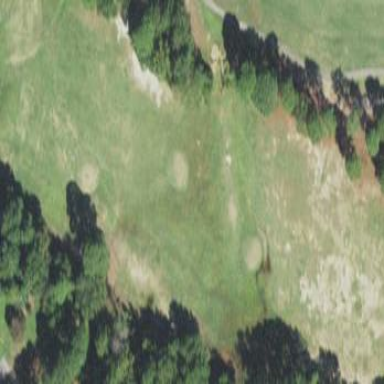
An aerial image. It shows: Grassy area designated as driving range for golf.